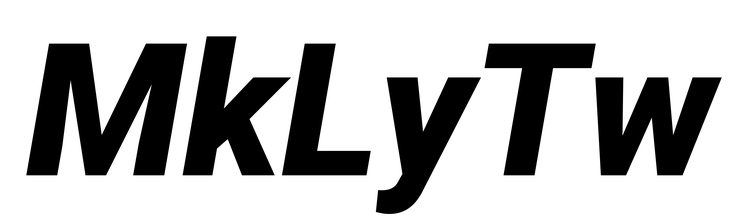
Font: Roboto-Italic_Black_Italic